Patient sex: M
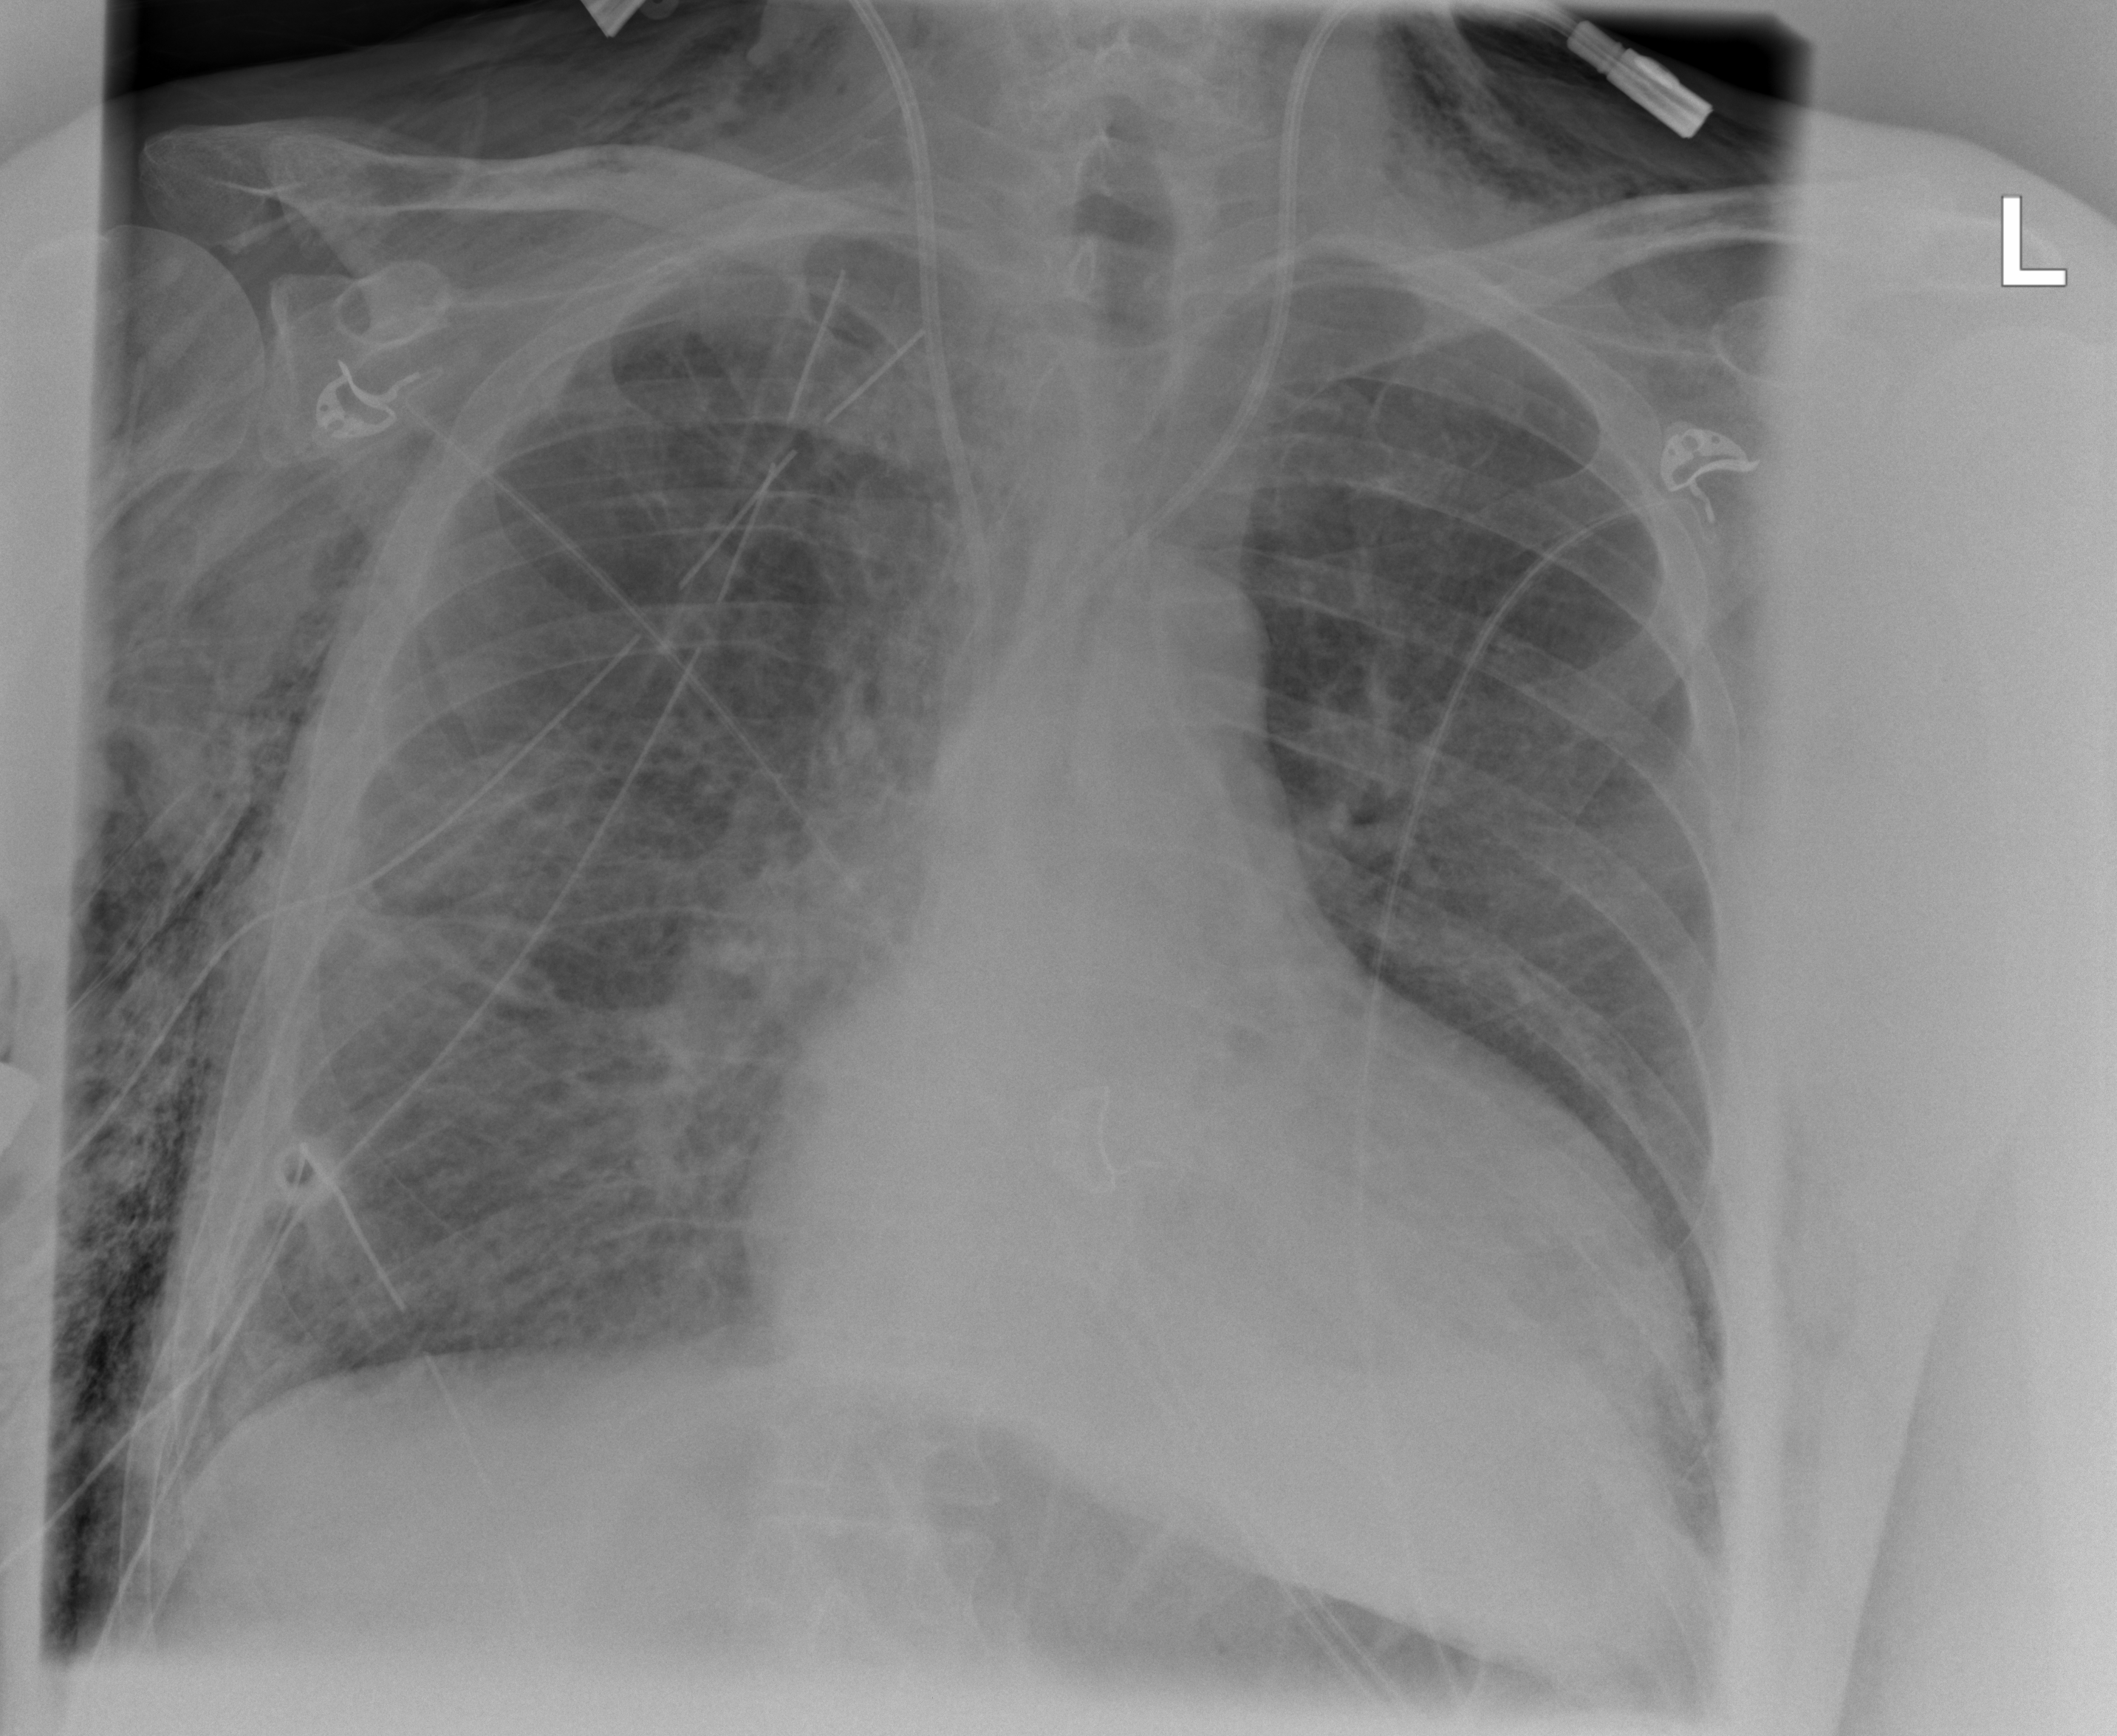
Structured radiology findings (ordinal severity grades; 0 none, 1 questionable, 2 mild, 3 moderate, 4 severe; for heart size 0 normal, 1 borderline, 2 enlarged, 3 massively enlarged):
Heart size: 2
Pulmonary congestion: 0
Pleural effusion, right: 0
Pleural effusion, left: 0
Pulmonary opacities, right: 2
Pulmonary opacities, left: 0
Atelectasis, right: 2
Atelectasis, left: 1